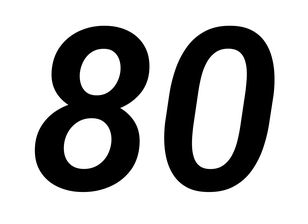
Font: Roboto-Italic_SemiBold_Italic